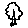
Label: tree